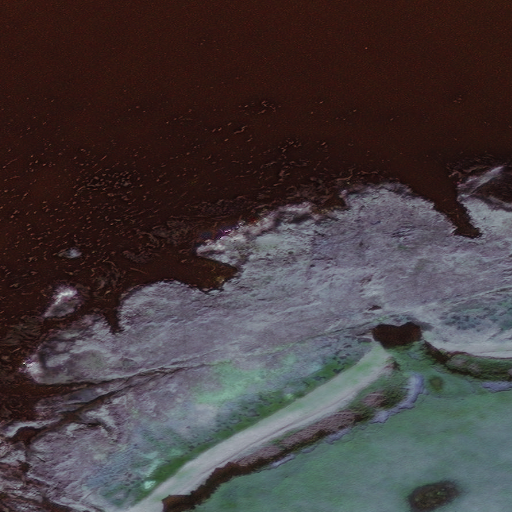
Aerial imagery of bar in Alaska named Chulkaang containing only unknown